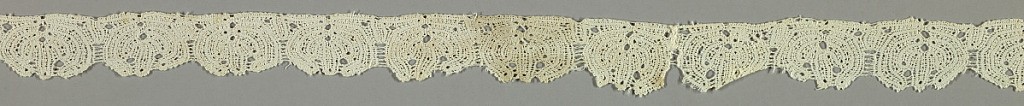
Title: Border
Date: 17th–18th century
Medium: linen Technique: bobbin lace, continuous tape with bars added
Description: Band of peasant lace with rounded points in design using continuous tape.